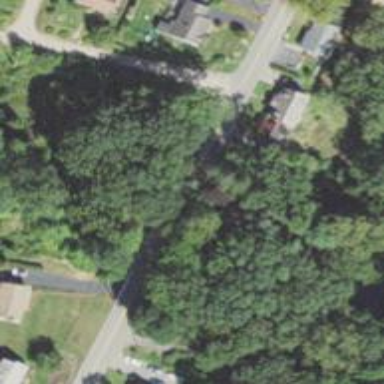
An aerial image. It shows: Residential driveway.